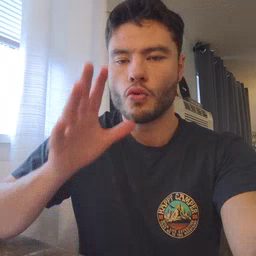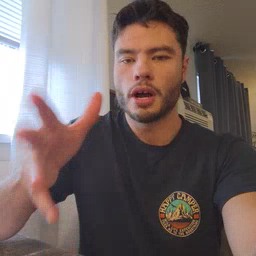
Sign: grandma